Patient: sex F, age 68
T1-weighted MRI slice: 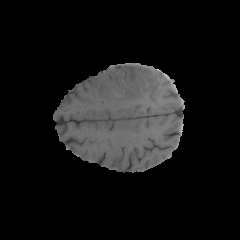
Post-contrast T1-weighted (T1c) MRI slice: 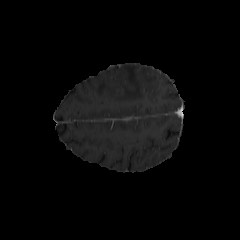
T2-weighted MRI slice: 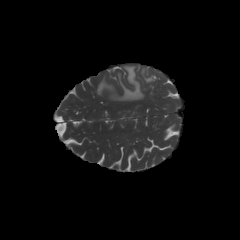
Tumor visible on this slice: yes
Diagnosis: Glioblastoma, IDH-wildtype
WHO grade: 4